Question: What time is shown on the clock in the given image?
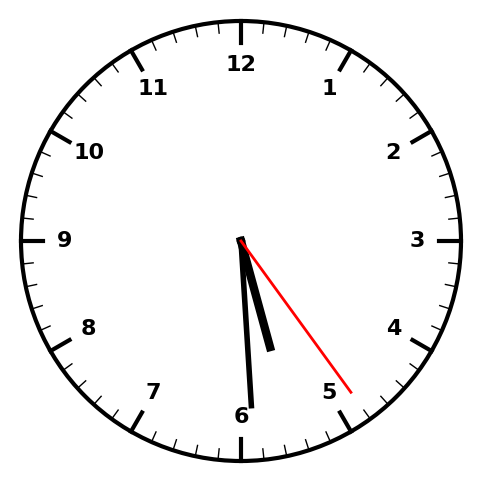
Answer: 05:29:24